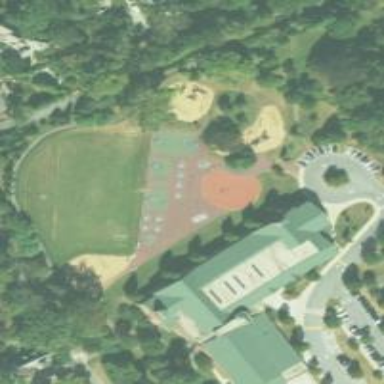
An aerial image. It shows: Schoolyard designated as leisure land.